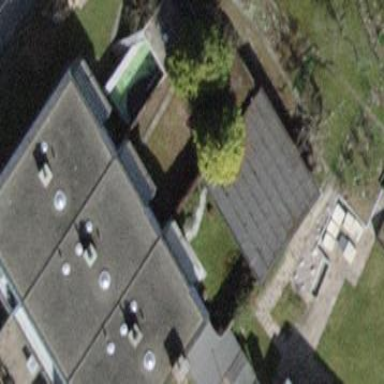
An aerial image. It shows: Terrace building.